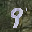
Label: 9